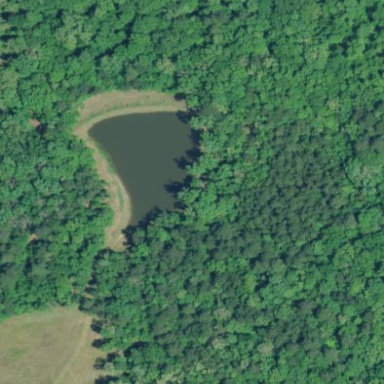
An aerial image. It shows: Serene lake surrounded by nature.